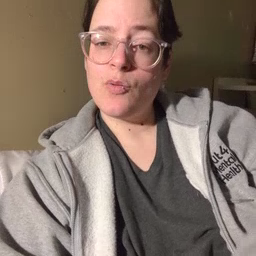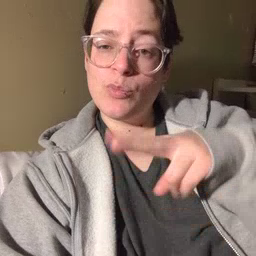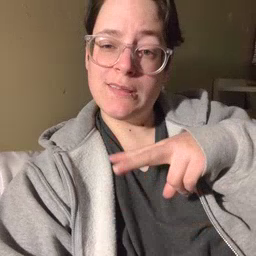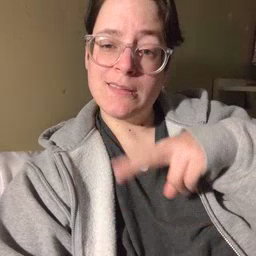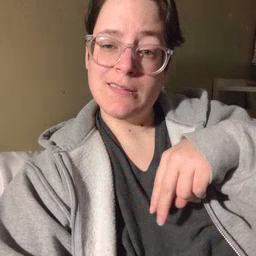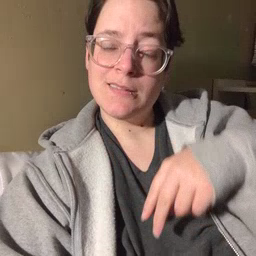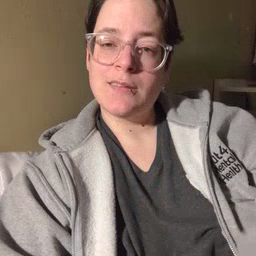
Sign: read